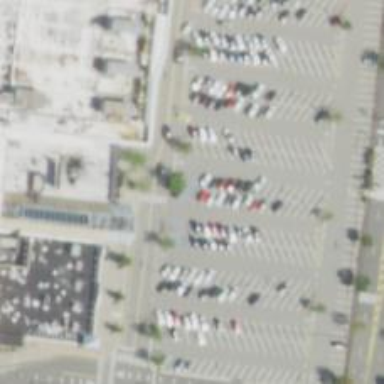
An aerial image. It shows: Parking space.